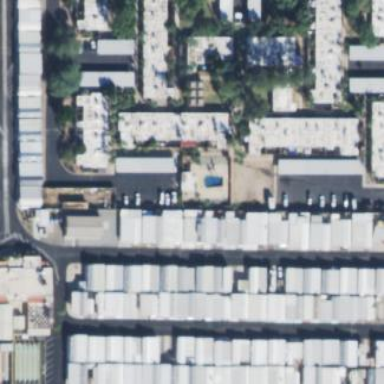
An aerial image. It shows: Residential area with apartments.